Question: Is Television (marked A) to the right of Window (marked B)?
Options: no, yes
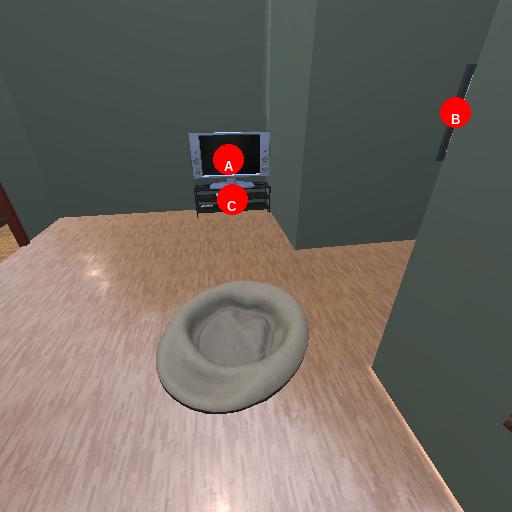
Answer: no